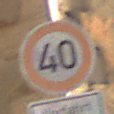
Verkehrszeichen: Geschwindigkeit40
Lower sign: HinweisGeaenderteVorfahrtVerkehrsfuehrungVerkehrsregelung1
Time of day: Midday
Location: Outdoor (Urban)
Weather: Clear
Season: NotSpecified
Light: Natural